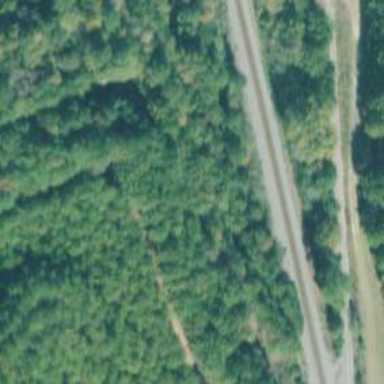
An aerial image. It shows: Disused railway spur.